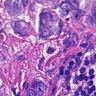
Metastatic tissue present: yes